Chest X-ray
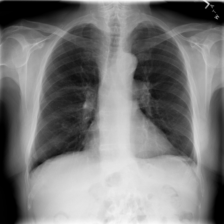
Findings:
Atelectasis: negative
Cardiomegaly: negative
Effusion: negative
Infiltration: negative
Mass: negative
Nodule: negative
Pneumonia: negative
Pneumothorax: negative
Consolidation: negative
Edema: negative
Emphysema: negative
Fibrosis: negative
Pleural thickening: negative
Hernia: negative